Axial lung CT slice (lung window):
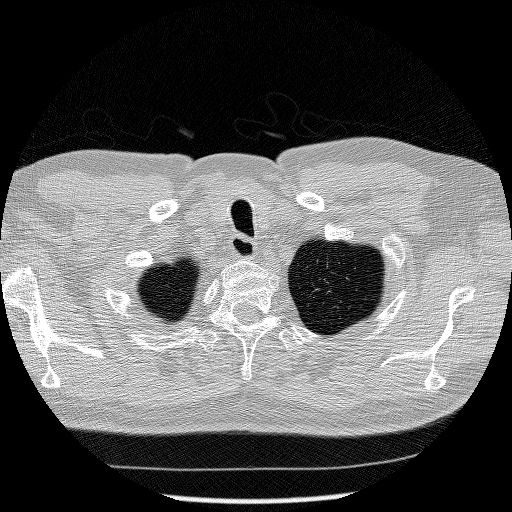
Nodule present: no